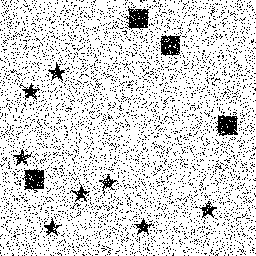
Squares: 4
Triangles: 0
Stars: 8
Total shapes: 12